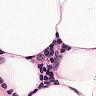
Metastatic tissue present: no